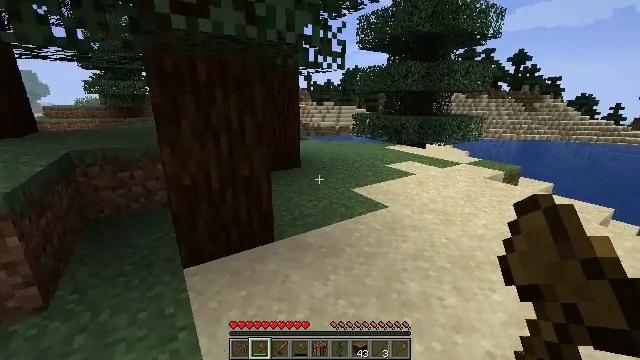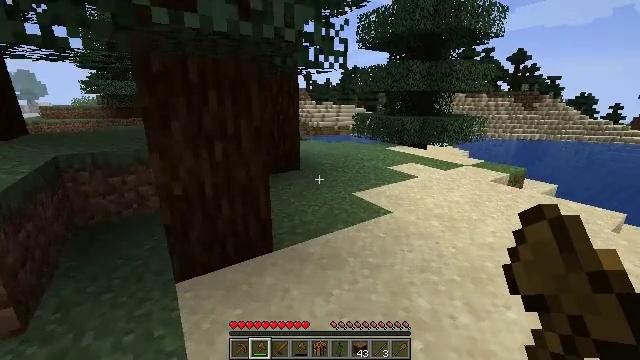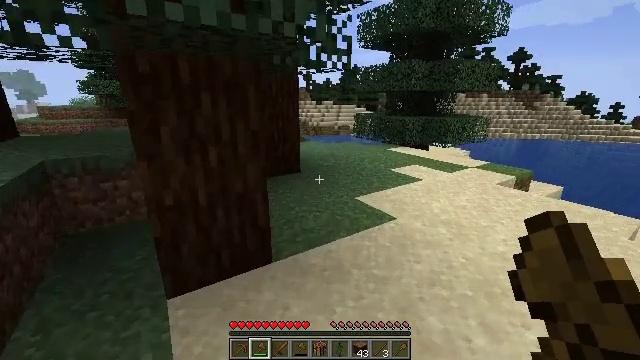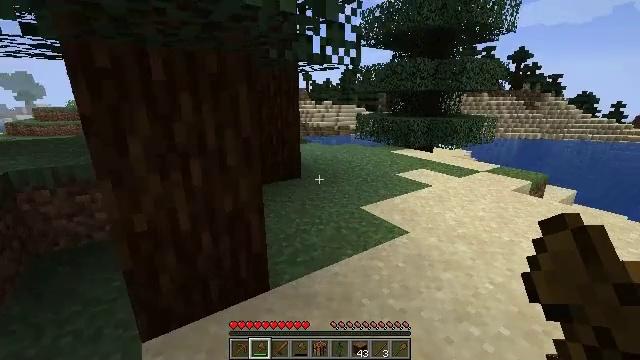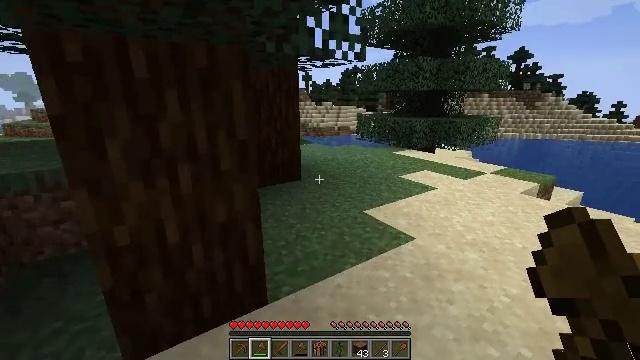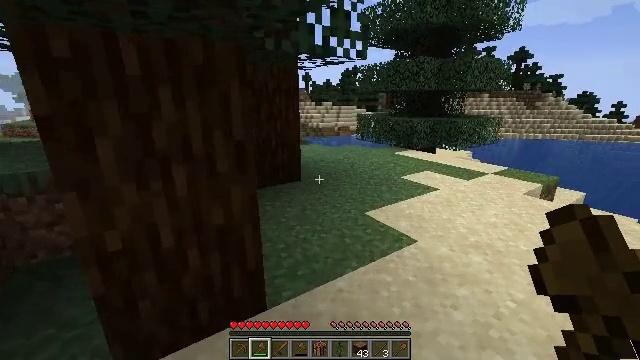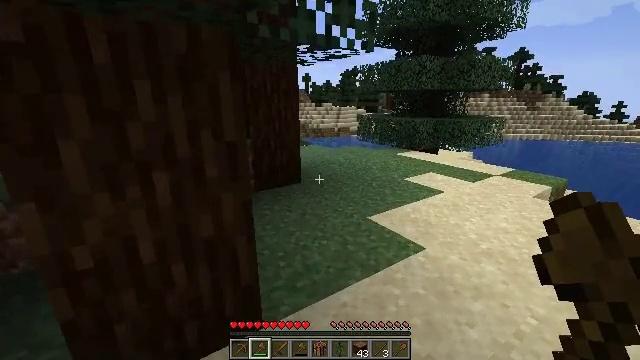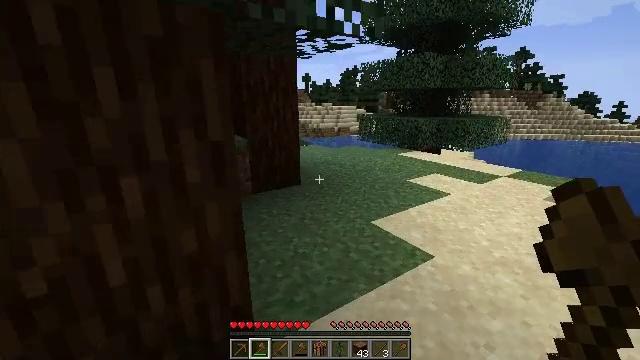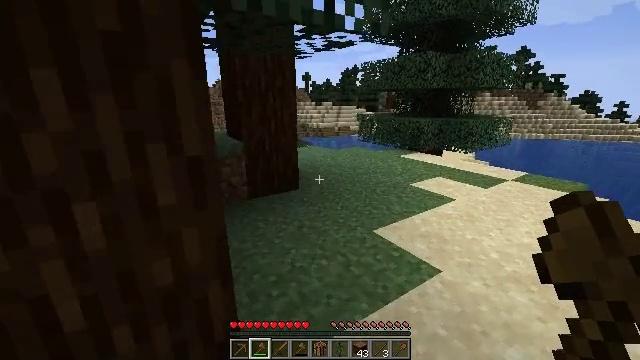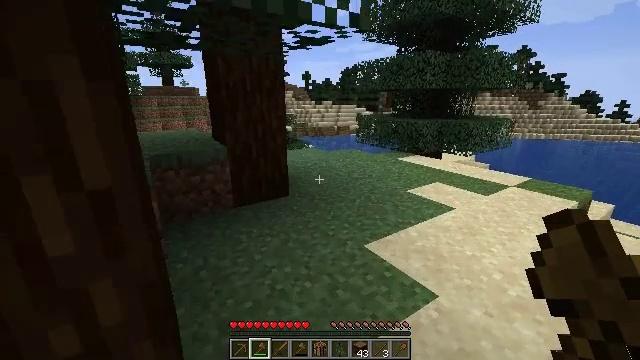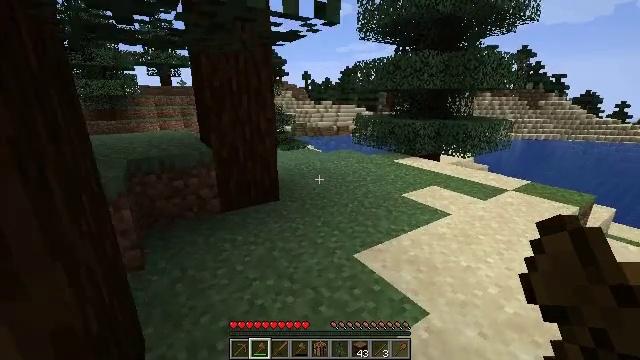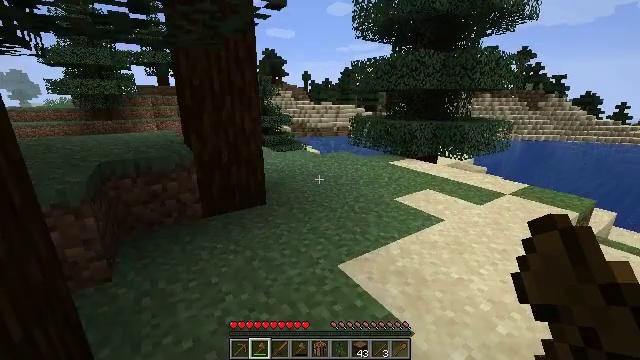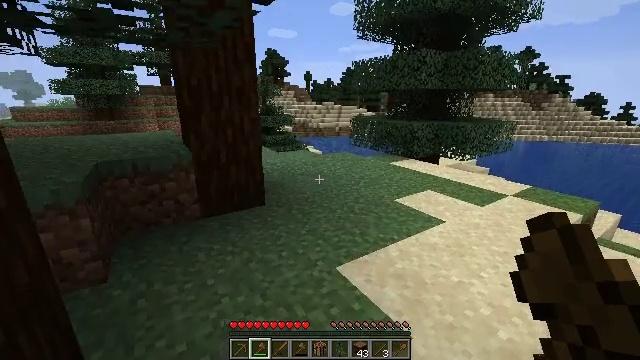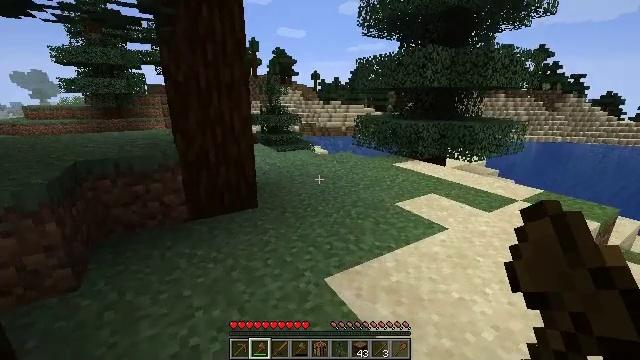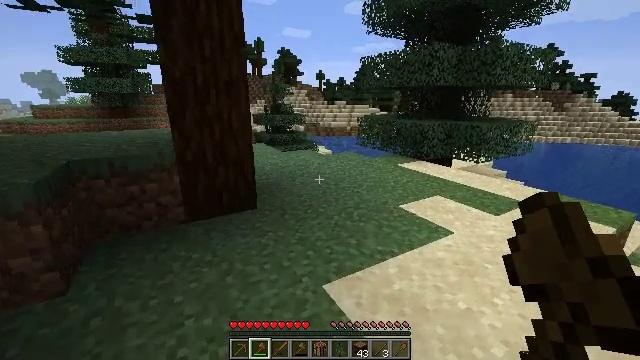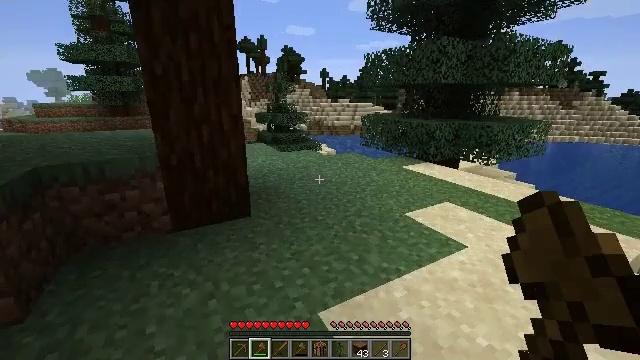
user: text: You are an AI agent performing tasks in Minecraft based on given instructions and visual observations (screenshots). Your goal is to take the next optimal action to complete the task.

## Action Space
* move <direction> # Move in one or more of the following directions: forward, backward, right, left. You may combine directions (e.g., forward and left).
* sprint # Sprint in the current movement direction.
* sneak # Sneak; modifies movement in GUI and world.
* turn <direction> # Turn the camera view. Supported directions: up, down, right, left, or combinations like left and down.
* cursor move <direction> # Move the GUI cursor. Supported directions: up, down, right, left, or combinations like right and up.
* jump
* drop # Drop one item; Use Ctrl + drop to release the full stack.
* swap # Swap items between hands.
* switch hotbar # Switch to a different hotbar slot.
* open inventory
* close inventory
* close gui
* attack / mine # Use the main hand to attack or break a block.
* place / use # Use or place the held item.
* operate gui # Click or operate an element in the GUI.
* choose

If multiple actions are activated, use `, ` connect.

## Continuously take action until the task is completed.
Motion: motion action
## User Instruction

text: Dig up some sand.
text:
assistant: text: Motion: move forward
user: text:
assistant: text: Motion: move forward
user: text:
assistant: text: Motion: move forward
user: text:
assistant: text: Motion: move forward
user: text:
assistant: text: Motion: move forward
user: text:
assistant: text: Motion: move forward
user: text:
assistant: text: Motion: move forward
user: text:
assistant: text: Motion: move forward and move right
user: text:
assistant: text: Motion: move forward and move right
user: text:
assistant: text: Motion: move forward and move right
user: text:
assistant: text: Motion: move forward and move right
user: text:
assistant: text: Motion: move forward and move right
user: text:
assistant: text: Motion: move forward, turn left
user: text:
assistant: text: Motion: move forward, turn left
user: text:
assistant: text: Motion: move forward
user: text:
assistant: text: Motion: move forward
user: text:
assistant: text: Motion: move forward
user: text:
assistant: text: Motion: move forward
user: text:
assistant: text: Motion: move forward
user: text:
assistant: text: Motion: move forward
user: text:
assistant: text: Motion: move forward
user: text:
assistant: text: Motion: move forward, turn left
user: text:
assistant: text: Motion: move forward, turn left
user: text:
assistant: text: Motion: move forward, turn left
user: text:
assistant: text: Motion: move forward, turn left
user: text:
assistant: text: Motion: move forward, turn left
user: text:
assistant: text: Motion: move forward, turn left
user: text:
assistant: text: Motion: move forward, turn left
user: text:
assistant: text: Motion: move forward, turn left
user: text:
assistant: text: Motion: move forward, turn left